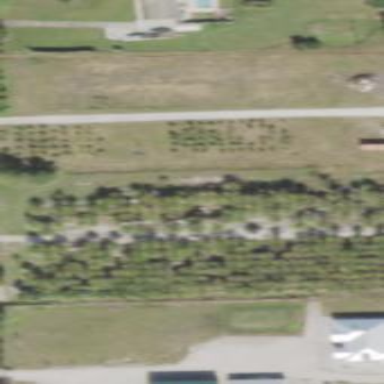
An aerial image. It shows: Plant nursery with trees.